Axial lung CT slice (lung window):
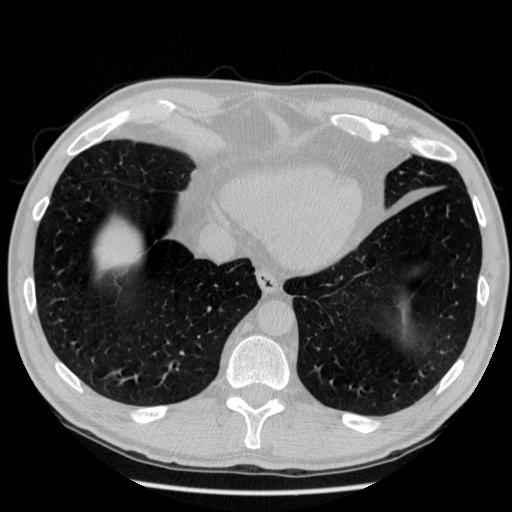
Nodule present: no